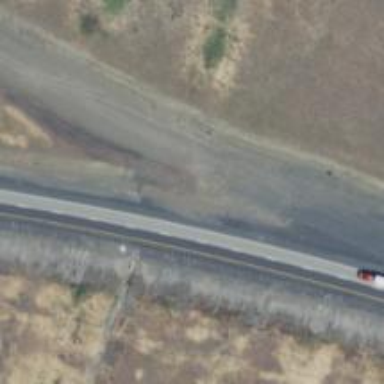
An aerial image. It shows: Asphalt escape road.